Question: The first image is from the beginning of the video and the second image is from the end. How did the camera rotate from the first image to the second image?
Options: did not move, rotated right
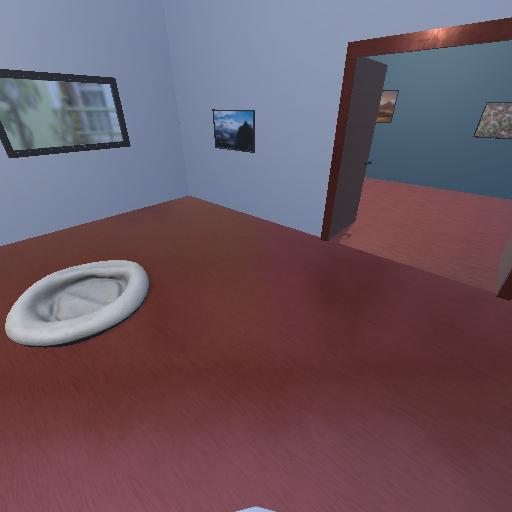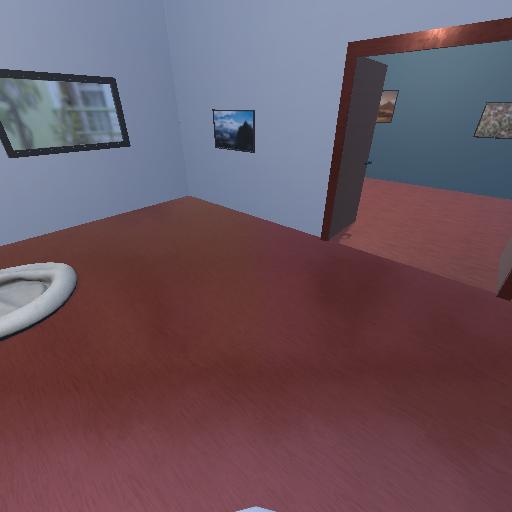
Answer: did not move